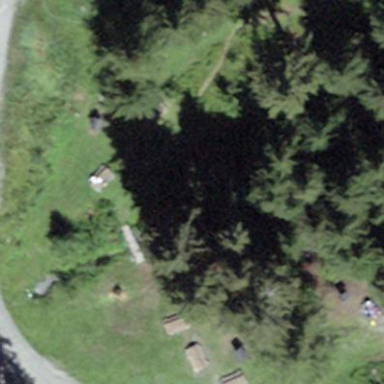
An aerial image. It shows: Picnic site with BBQ amenities.